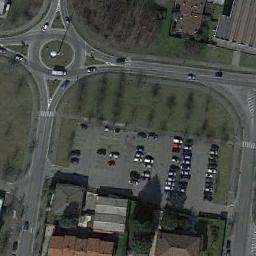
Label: roundabout